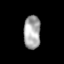
Tissue: skin
Cell type: Epithelial cells
Senescence score: 0.253
Nuclear area (px): 551
Mean DAPI intensity: 167.668